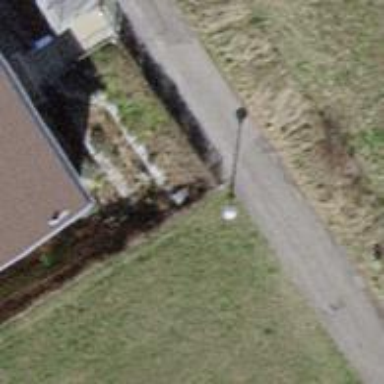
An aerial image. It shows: Residential road with fine gravel surface.